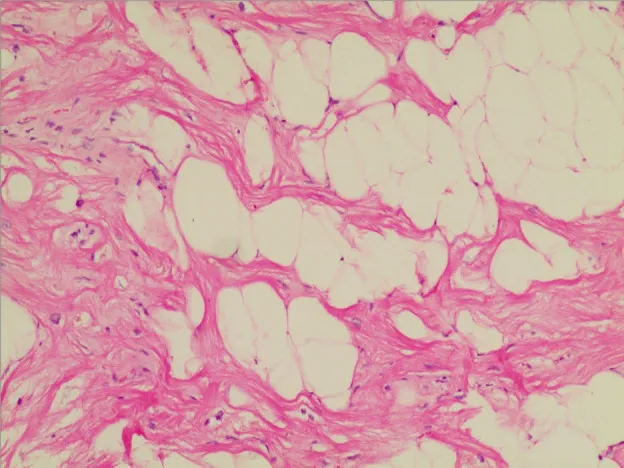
Histopathological examination of the excised mass showed mature adipocytes, consistent with lipoma accompanied by some small vessels and limited collagenous capsule. HandE staining, x10.
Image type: pathology (h&e)